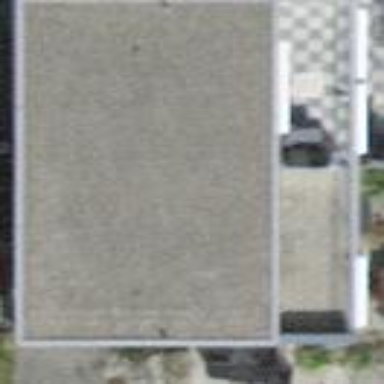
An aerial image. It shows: Semi-detached house with flat roof.